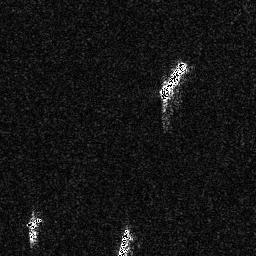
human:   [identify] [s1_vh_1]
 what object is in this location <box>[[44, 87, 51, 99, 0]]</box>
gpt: <ref>1 small ship at the bottom</ref>